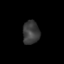
Tissue: lung
Cell type: Epithelial cells
Senescence score: 0.2294
Nuclear area (px): 378
Mean DAPI intensity: 59.992